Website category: auto
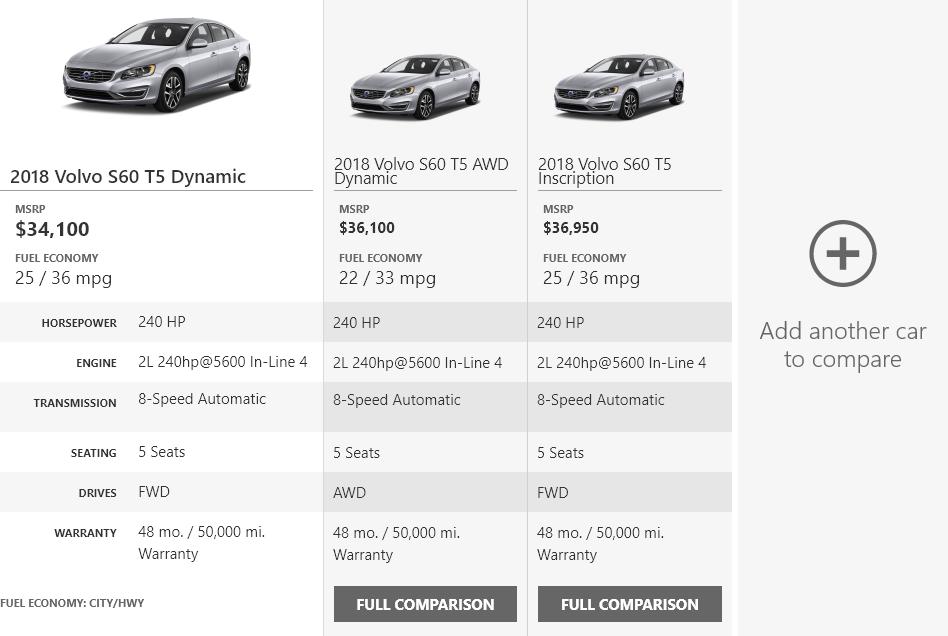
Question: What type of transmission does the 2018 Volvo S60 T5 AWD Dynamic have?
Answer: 8-Speed Automatic

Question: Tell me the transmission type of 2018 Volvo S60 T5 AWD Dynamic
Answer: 8-Speed Automatic

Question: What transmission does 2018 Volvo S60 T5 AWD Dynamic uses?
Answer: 8-Speed Automatic

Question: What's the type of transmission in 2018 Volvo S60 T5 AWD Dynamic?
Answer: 8-Speed Automatic

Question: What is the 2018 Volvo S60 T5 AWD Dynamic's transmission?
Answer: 8-Speed Automatic

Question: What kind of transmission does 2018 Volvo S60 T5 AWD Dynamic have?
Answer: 8-Speed Automatic

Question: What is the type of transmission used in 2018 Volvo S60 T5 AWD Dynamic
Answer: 8-Speed Automatic

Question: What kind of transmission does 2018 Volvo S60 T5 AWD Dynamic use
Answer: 8-Speed Automatic

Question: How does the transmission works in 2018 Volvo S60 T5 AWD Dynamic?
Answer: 8-Speed Automatic

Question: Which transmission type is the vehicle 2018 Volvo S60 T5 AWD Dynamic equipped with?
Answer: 8-Speed Automatic

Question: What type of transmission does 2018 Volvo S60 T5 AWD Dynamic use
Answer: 8-Speed Automatic

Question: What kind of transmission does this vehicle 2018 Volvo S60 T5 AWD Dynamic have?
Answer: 8-Speed Automatic

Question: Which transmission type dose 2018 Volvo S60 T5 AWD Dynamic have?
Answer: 8-Speed Automatic

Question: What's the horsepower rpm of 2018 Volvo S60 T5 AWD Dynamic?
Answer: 240 HP

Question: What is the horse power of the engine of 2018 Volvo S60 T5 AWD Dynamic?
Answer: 240 HP

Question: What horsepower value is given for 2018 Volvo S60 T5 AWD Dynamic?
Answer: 240 HP

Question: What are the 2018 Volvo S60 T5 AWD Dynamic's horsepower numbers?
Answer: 240 HP

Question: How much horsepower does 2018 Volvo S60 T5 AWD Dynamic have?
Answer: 240 HP

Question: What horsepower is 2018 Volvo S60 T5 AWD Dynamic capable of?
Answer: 240 HP

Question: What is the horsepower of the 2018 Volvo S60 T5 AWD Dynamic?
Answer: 240 HP

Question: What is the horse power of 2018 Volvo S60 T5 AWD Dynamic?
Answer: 240 HP

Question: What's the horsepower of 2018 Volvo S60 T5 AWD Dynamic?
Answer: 240 HP

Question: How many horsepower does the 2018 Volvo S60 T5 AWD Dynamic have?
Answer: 240 HP

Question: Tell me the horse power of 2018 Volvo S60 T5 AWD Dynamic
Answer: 240 HP

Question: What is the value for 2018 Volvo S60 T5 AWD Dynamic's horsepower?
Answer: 240 HP

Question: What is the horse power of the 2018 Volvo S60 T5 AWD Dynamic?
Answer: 240 HP

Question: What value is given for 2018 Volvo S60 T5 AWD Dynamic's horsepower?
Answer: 240 HP

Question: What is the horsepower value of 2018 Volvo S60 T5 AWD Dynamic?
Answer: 240 HP

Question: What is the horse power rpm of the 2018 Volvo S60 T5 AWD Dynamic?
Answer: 240 HP

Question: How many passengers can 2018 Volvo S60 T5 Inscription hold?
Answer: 5 Seats

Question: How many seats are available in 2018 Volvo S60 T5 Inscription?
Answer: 5 Seats

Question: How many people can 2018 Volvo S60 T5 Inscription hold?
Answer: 5 Seats

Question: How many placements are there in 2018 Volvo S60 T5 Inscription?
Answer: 5 Seats

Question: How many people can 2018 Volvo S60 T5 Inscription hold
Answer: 5 Seats

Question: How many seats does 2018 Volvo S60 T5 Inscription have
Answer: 5 Seats

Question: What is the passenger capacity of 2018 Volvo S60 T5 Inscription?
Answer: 5 Seats

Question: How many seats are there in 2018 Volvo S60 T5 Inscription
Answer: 5 Seats

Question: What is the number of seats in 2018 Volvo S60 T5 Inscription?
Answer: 5 Seats

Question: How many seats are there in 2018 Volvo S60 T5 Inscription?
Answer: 5 Seats

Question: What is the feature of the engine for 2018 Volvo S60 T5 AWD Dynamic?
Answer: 2L 240hp@5600 In-Line 4

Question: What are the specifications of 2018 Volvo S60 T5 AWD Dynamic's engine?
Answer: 2L 240hp@5600 In-Line 4

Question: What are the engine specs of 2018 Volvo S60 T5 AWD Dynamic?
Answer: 2L 240hp@5600 In-Line 4

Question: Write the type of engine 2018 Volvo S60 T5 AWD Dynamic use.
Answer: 2L 240hp@5600 In-Line 4

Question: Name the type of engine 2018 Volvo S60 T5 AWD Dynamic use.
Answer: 2L 240hp@5600 In-Line 4

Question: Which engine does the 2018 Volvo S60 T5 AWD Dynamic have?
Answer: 2L 240hp@5600 In-Line 4

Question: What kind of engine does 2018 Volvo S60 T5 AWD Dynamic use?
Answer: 2L 240hp@5600 In-Line 4

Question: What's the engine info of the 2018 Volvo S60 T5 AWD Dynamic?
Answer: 2L 240hp@5600 In-Line 4

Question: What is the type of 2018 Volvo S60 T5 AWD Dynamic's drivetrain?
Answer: AWD

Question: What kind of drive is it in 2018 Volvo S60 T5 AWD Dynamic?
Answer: AWD

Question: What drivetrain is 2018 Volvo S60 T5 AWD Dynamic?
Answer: AWD

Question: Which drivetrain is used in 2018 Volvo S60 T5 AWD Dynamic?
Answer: AWD

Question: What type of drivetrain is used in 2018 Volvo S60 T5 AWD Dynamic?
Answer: AWD

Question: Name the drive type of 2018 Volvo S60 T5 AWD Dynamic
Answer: AWD

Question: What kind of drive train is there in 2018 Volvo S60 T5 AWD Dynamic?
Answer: AWD

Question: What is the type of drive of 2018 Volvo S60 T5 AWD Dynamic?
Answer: AWD

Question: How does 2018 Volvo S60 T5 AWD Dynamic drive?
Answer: AWD

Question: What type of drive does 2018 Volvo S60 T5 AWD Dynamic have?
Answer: AWD

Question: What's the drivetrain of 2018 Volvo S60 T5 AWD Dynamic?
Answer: AWD

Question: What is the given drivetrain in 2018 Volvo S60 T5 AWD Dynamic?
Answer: AWD

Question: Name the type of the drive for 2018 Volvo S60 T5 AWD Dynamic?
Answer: AWD

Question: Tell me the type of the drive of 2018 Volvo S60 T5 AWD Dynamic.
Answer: AWD

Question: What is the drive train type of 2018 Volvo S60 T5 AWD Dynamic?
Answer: AWD

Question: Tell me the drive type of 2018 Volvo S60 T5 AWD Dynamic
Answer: AWD

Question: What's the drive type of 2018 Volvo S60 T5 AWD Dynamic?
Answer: AWD